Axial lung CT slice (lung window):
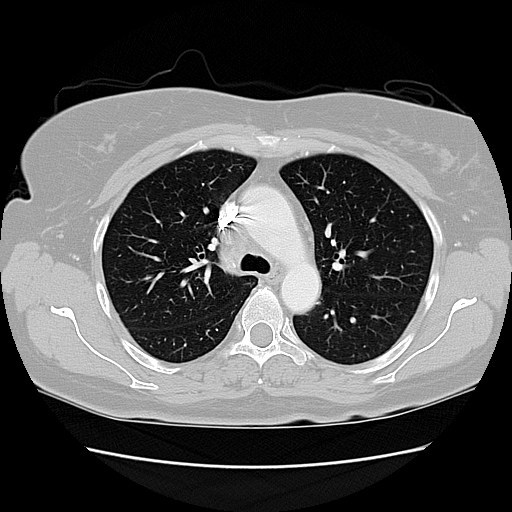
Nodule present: no